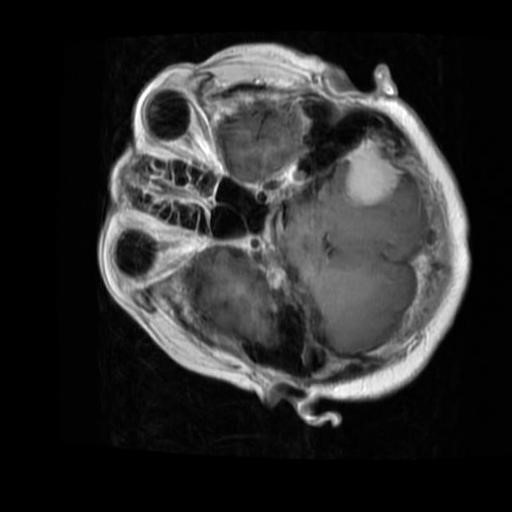
Label: brain_menin